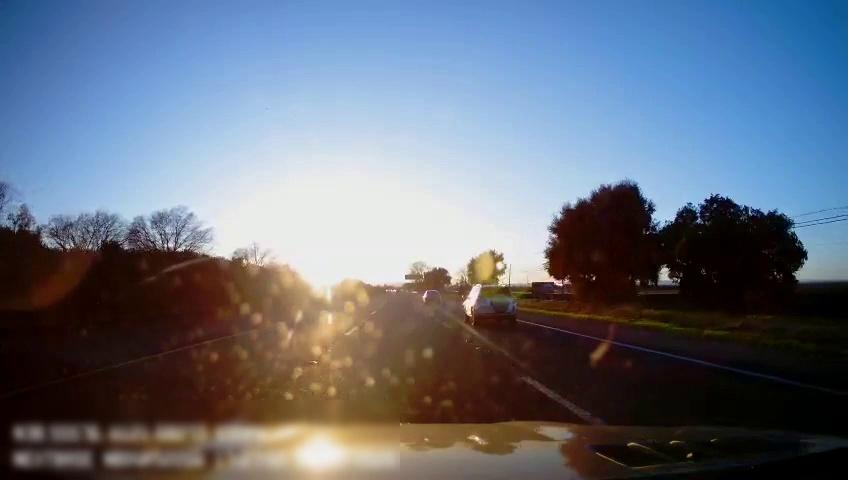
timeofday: Day
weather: Sunny
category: Drivable Space
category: Vehicles | Car
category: Vehicles | SUV
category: Lanes | Alternate Lane
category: Lanes | Current Lane
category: Lanes | Current Lane
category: Lanes | Alternate Lane
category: Traffic | Signs
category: Traffic | Signs